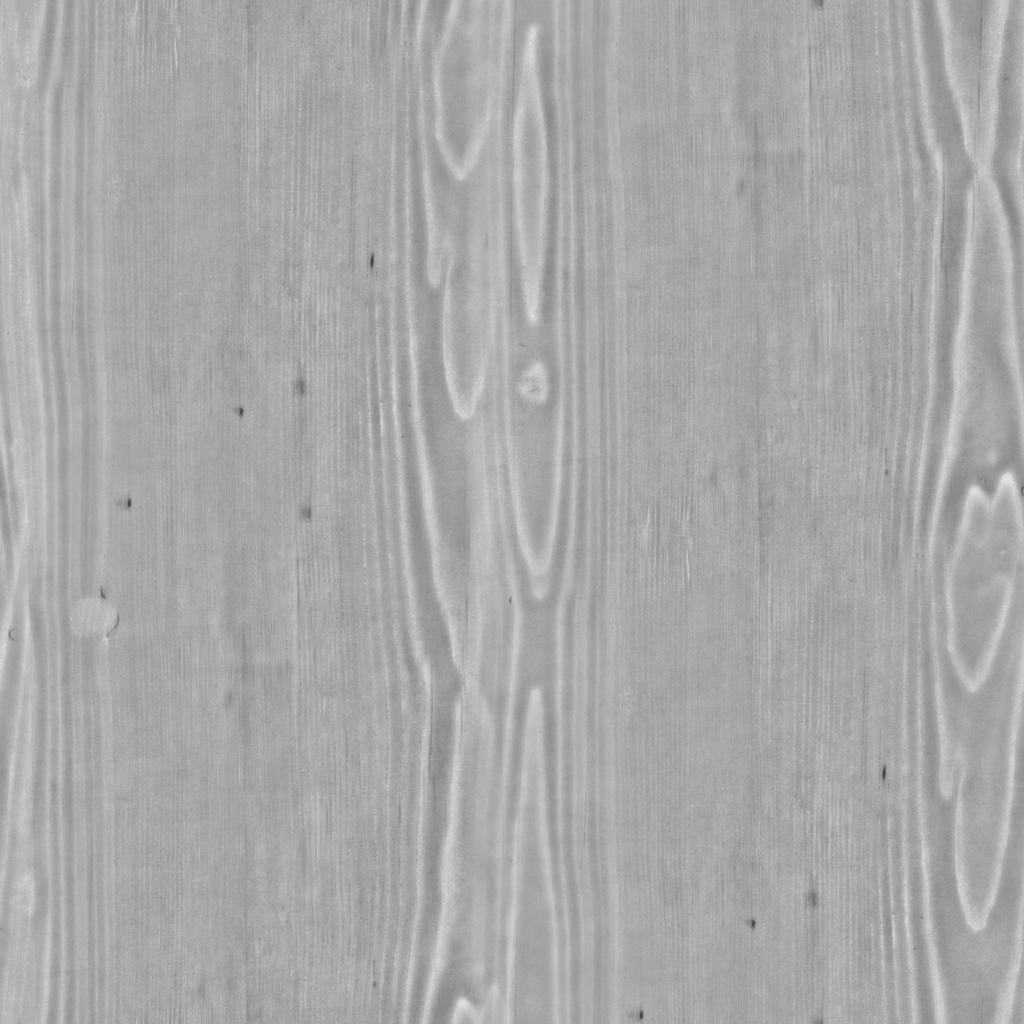
Texture map type: Displacement